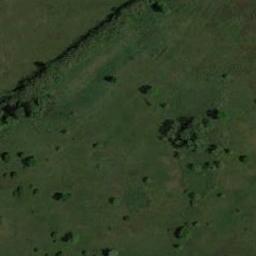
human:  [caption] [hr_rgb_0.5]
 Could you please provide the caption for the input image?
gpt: There are many green trees on the green grass .

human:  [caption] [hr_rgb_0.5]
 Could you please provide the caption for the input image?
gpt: This meadow has dense grasses and some trees .

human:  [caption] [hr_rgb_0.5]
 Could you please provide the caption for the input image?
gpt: There is a tree and a house in the grass .

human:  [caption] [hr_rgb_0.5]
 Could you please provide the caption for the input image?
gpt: The meadow is dense but uneven .

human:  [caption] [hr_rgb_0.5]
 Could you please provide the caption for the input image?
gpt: There are some green bushes on the green meadow .